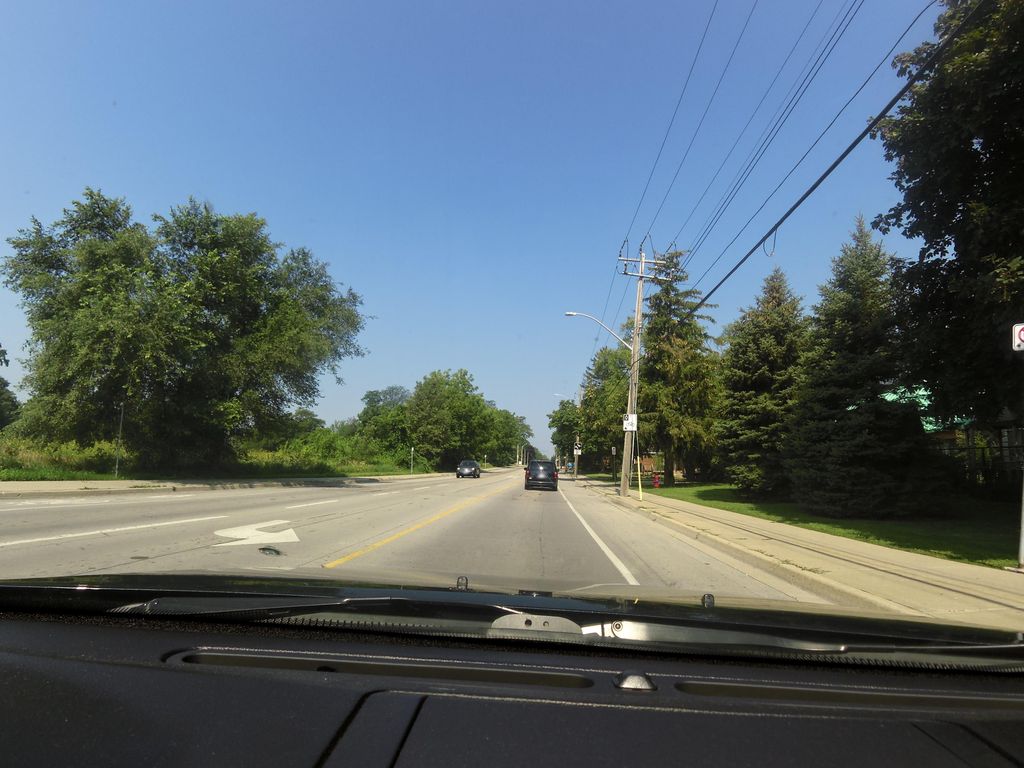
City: hamilton